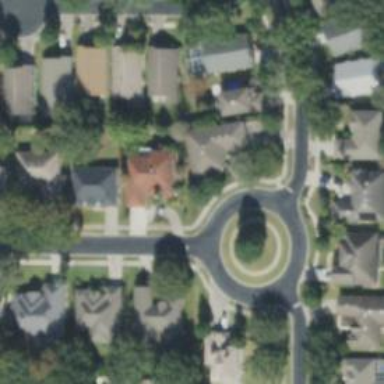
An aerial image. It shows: Roundabout on residential road.